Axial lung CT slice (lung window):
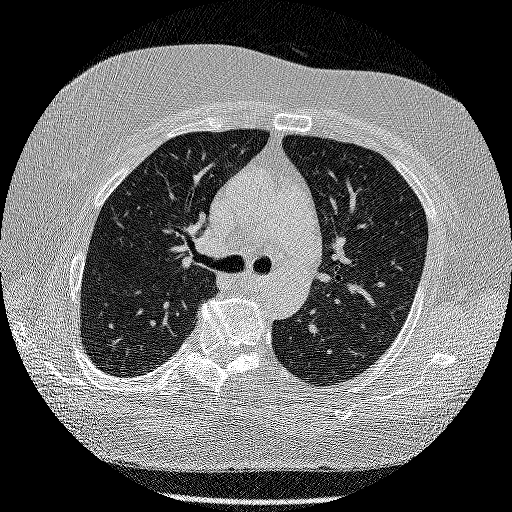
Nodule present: no